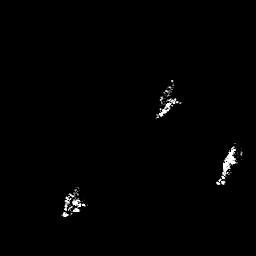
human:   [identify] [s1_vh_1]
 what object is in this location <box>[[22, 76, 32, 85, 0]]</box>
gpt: <ref>1 medium ship at the bottom left</ref>

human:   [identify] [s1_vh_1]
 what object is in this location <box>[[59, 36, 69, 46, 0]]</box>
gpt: <ref>1 medium ship at the center</ref>